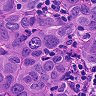
Metastatic tissue present: yes